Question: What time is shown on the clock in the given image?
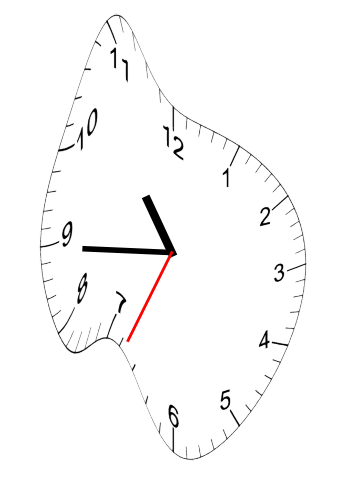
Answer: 10:44:34